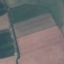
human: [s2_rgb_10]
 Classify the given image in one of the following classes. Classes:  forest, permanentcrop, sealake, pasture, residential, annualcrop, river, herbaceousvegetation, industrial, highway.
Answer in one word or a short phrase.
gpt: AnnualCrop